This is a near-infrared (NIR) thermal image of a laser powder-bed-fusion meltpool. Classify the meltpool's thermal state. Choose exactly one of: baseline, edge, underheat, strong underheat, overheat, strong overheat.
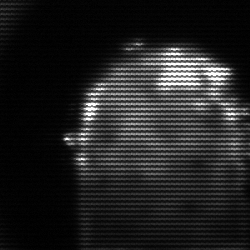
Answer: baseline